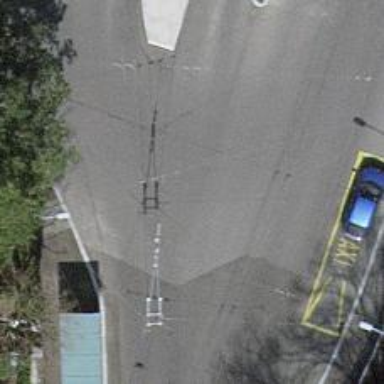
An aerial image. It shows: Driveway with trolley wire.